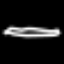
Label: pencil